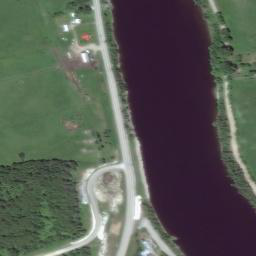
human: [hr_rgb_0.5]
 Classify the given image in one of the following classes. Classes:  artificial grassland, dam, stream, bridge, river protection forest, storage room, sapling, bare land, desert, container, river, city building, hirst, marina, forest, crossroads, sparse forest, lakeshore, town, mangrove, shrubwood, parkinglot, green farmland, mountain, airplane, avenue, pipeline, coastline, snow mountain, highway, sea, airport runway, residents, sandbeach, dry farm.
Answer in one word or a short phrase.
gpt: river